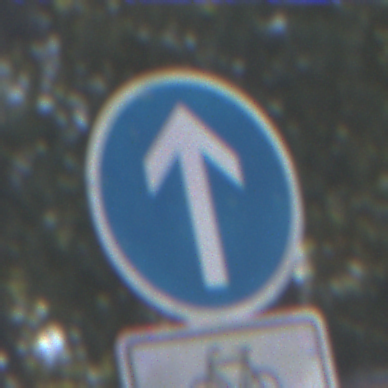
Verkehrszeichen: VorgeschriebeneFahrtrichtungGeradeaus
Zusatzzeichen unten: EinspurigeFahrzeugeFrei5
Umgebung: Outdoor, Suburban
Tageszeit: MorningAfternoon
Wetter: PartlyCloudy
Licht: Natural
Jahreszeit: NotSpecified
Kontrast: HighContrast